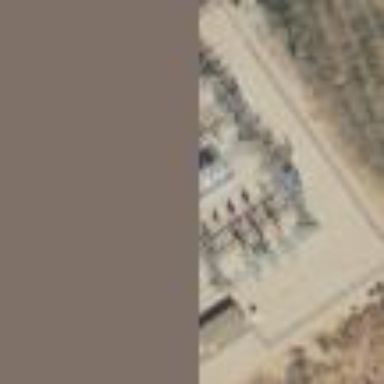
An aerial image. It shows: Power substation.